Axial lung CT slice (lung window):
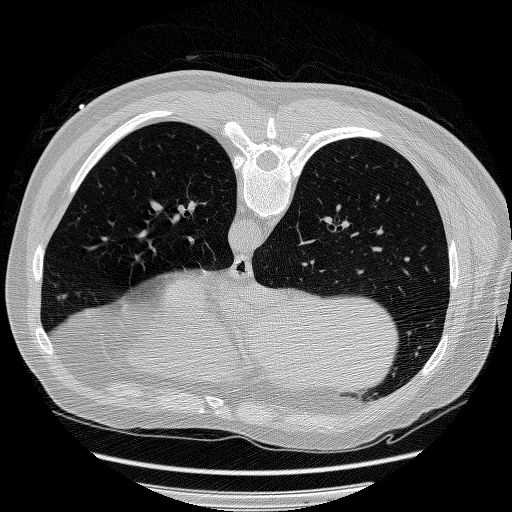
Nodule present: no